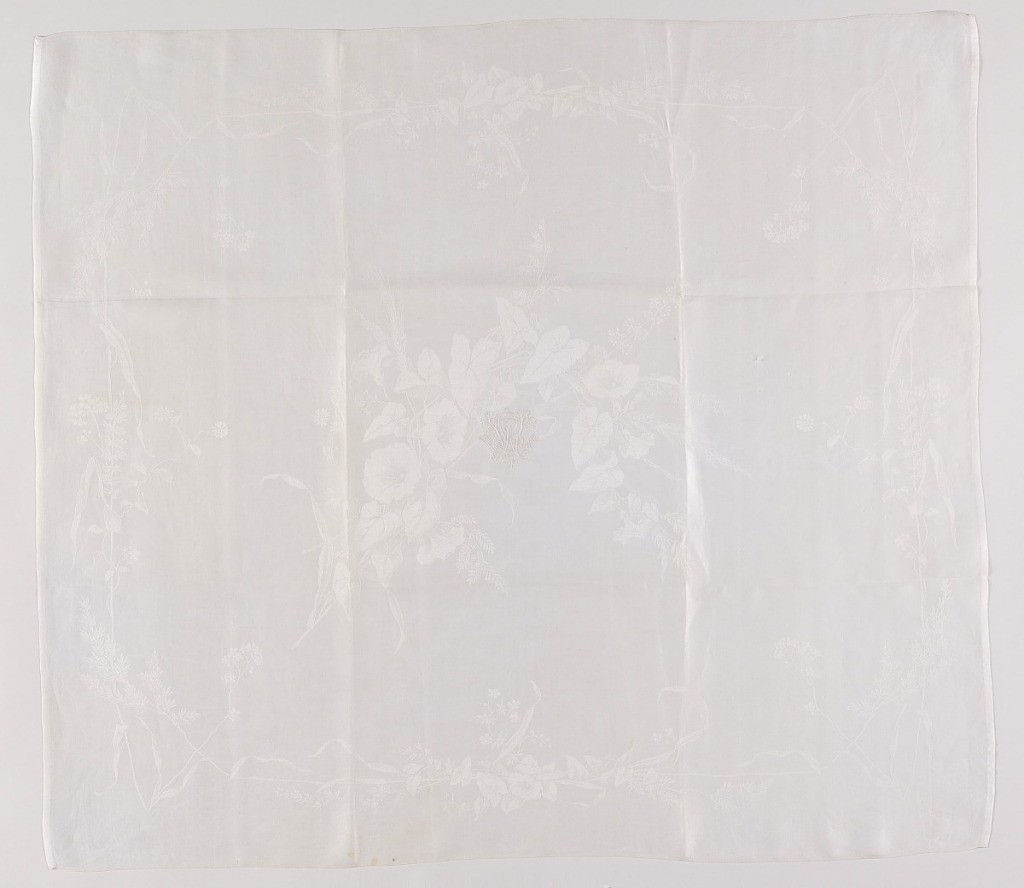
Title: Napkins
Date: late 19th century
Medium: linen Technique: damask
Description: Damask napkins to match tablecloth with Louise Carnegie monogram in the center.